По эллиптической орбите в поле заряда $S$ движется заряженный точечный источник света. Заряд $S$ лежит на оптической оси линзы, $F$ — один из её фокусов. Оказалось, что один из фокусов линзы является центром эллиптической орбиты. Траектория изображения источника в линзе состоит из двух частей: одна часть является дугой окружности с центром в центре линзы, другая — некая кривая.
Построением при помощи циркуля и линейки без делений восстановите возможные положения линзы, а также дугу окружности.
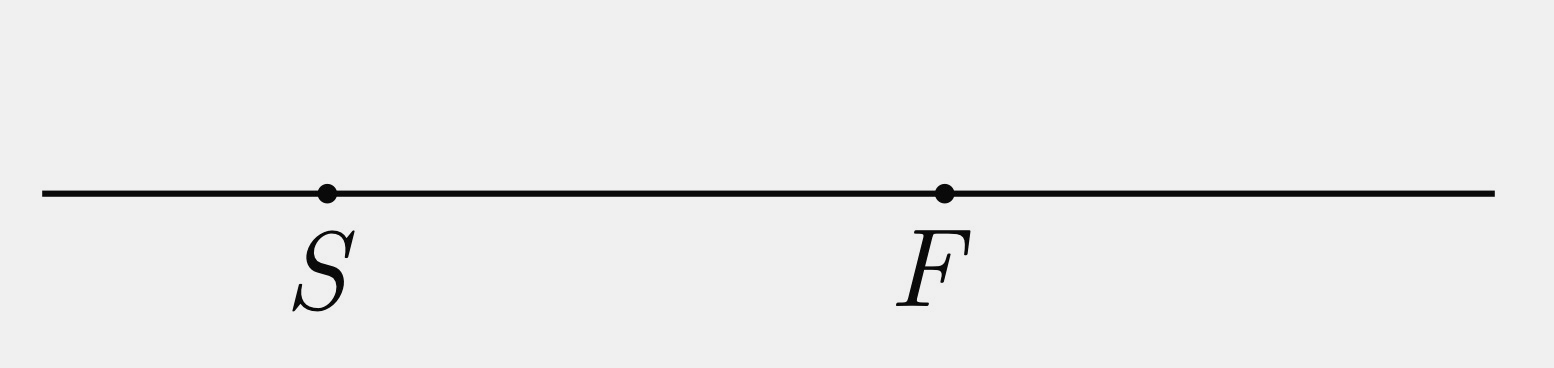
Решение: Пусть $r$ - расстояние от центра линзы до источника, а $R$ - до изображения. Используя формулу тонкой линзы и подобие треугольников, получим: $$\dfrac{r}{R}=1+\dfrac{d}{R}$$ Запишем уравнение эллиптической орбиты относительно центра линзы. $$ \dfrac{(d - f)^2}{a^2} + \dfrac{y^2}{b^2} = 1 $$ Посчитаем $r^2$ двумя способами. Из формулы тонкой линзы: $$ r^2 = R^2\left( 1 + \dfrac{d}{F} \right)^2 $$ Из уравнения эллипса: $$ d^2 + b^2 - \dfrac{b^2}{a^2}(d - F)^2 = r^2 $$ После преобразований получим квадратное уравнение относительно $d$. $$ \left( \dfrac{c^2}{a^2} - \dfrac{R^2}{F^2} \right) d^2 + 2 \left (\dfrac{b^2F}{a^2} - \dfrac{R^2}{F} \right) d + b^2 - \dfrac{b^2F^2}{a^2} - R^2 = 0 $$ Поскольку равенство в уравнении вида $x^2p + qx + r = 0$ при условии постоянства $R$ должно быть выполнено при всех $x$, то $p = q = r = 0$. $$ $$ Решая полученную систему уравнений, получим: $$ R = \dfrac{F}{\sqrt{2}} , \; b = c = F, \; a = \sqrt{2} F. $$ Поскольку $c = F$, центр линзы должен являться одним из фокусов эллипса. $$ $$ Если центр линзы совпадает с положением притягивающего заряда, то возможны два положения центра эллипса: 1) данный на рисунке фокус линзы; 2) точка, находящаяся на том же расстоянии от заряда, что и фокус данный на рисунке, положение которой определим, проведя окружность, центр которой совпадает с зарядом, а радиус равен фокусному расстоянию. $$ $$ Если положение положение линзы не совпадает с положением заряда, то возможны ещё два случая: 1) если данный на рисунке фокус является центром эллипса, вновь проведём окружность радиуса $F$, но теперь с центром в данном фокусе, точка пересечения с главной оптической осью и будет являться центром линзы; 2) если данный на рисунке фокус не является центром эллипса, то необходимо разделить на 3 части отрезок, соединяющий заряд и фокус на рисунке; в этом случае центр линзы находится на расстоянии $\dfrac{SF}{3}$ от фокуса. $$ $$ Когда источник оказывается по другую стороны от плоскости линзы, система из первых двух уравнений нарушается,поскольку в первом уравнении должен стоять модуль $d$, а в уравнении эллипса - нет.Поэтому движение по дуге окружности происходит, пока частица находится в одном полупространстве вместе с центром эллипса, то есть дуга является половиной окружности. $$ $$ После построения возможных положений центра линзы, чтобы восстановить дугу окружности, построим изображение источника в линзе в момент, когда он пролетает над центром эллипса. Для этого соединим положение источника с центром линзы, затем проведём прямую параллельную главной оптической оси до пересечения с линзой и соединим точку пересечения с центром эллипса. Точка пересечения последних двух отрезков является изображением. С помощью циркуля построим половину окружности.
Темы:
T, Оптика, Геометрическая оптика, Построение, 2020, Сборы XY, X